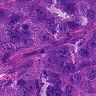
Metastatic tissue present: yes